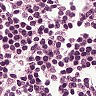
Metastatic tissue present: no